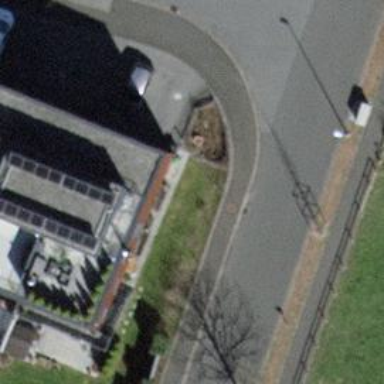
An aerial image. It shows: Semidetached house.